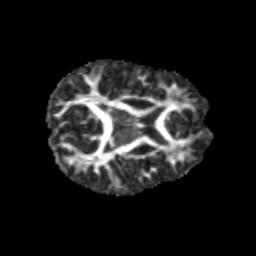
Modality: FA
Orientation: axial
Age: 13
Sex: male
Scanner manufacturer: siemens
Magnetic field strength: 3 T
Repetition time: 3.8 s
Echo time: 0.07 s